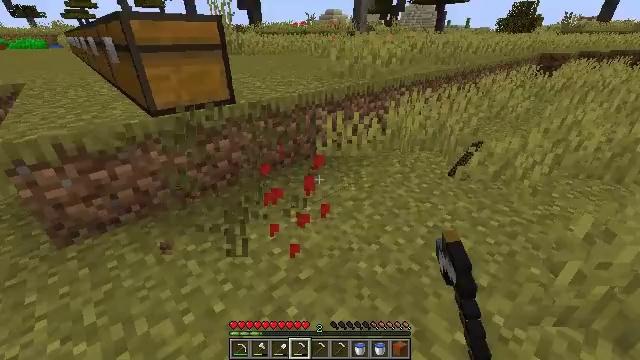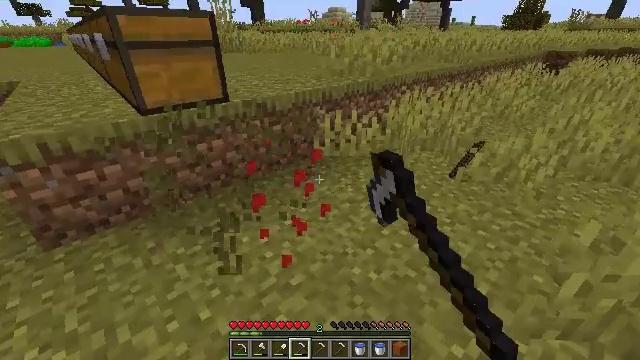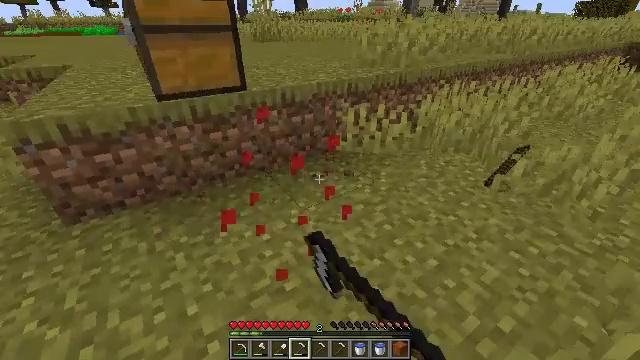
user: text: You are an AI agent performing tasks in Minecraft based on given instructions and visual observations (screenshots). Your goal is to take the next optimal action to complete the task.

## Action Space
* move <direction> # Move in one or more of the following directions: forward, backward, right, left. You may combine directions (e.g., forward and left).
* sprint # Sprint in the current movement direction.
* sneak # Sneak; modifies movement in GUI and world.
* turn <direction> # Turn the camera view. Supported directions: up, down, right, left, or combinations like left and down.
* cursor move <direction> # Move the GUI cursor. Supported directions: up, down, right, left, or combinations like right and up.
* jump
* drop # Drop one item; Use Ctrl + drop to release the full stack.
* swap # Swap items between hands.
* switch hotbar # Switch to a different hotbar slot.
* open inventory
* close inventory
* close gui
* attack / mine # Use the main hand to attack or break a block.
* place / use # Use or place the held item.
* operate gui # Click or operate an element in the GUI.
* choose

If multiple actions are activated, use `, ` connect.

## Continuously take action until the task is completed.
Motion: motion action
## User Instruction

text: Gather poppy from the ground.
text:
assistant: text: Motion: move forward and move right, attack / mine
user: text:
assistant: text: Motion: move forward and move right, turn left and down, attack / mine
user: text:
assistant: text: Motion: attack / mine